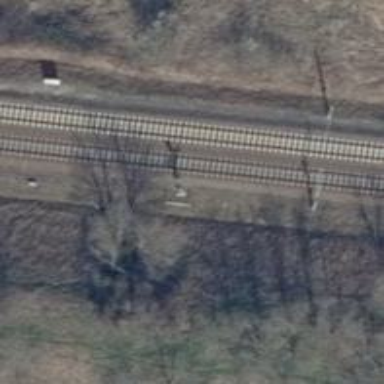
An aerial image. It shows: Railway signal.